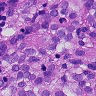
Metastatic tissue present: yes